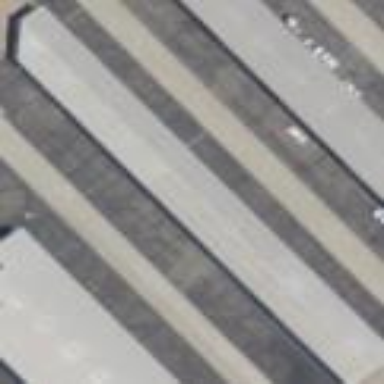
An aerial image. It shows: Building designed as airport hangar.